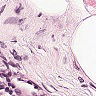
Metastatic tissue present: no